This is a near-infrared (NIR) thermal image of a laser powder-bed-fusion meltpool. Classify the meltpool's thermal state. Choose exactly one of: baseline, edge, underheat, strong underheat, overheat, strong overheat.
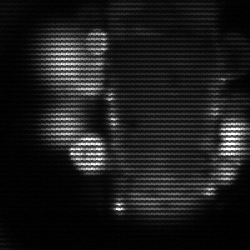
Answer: strong underheat